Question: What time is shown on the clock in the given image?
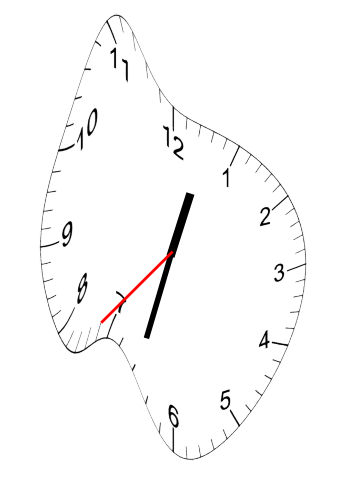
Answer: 12:32:37